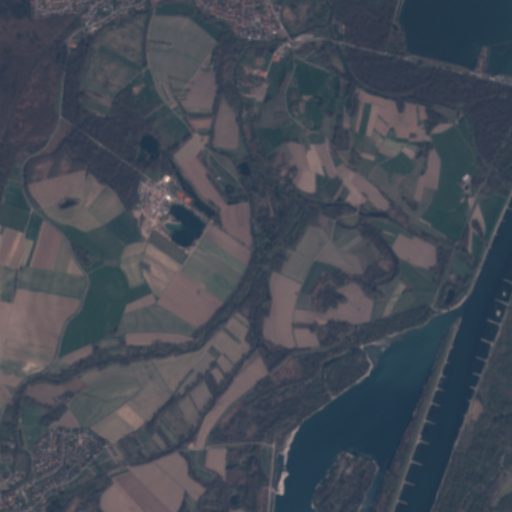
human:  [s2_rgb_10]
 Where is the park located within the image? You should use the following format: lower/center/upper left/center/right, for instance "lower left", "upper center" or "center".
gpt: The park is located in the center left of the image.
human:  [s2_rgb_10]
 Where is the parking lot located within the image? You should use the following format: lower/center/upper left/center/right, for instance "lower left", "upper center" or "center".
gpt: The parking lot is located in the upper left of the image.
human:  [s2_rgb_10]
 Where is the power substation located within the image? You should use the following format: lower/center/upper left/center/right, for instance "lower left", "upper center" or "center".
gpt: The power substation is located in the upper center of the image.
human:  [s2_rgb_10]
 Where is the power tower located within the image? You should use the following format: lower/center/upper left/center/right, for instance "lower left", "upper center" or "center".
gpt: There is no power tower in the image.